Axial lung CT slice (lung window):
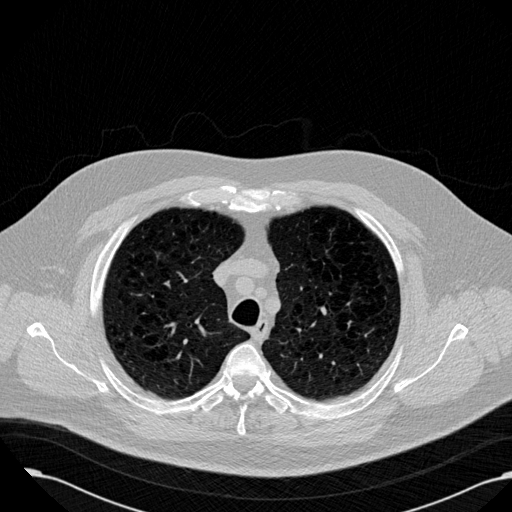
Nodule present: no